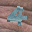
Label: 4